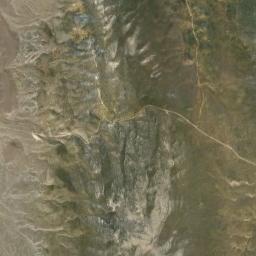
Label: mountain